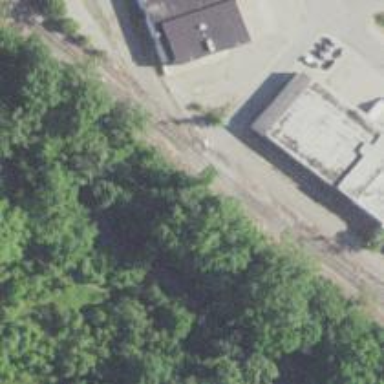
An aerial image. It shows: Abandoned railway.